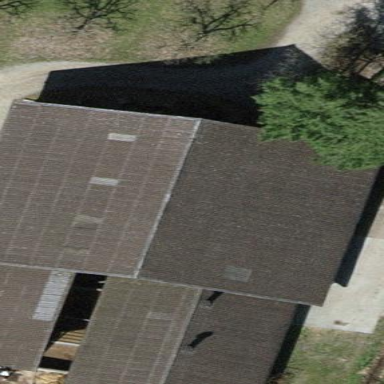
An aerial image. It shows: Farm auxiliary building with gabled roof.